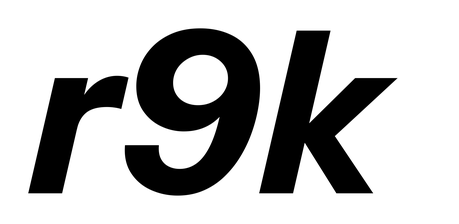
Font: InstrumentSans-Italic_Bold_Italic